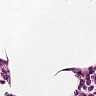
Metastatic tissue present: no